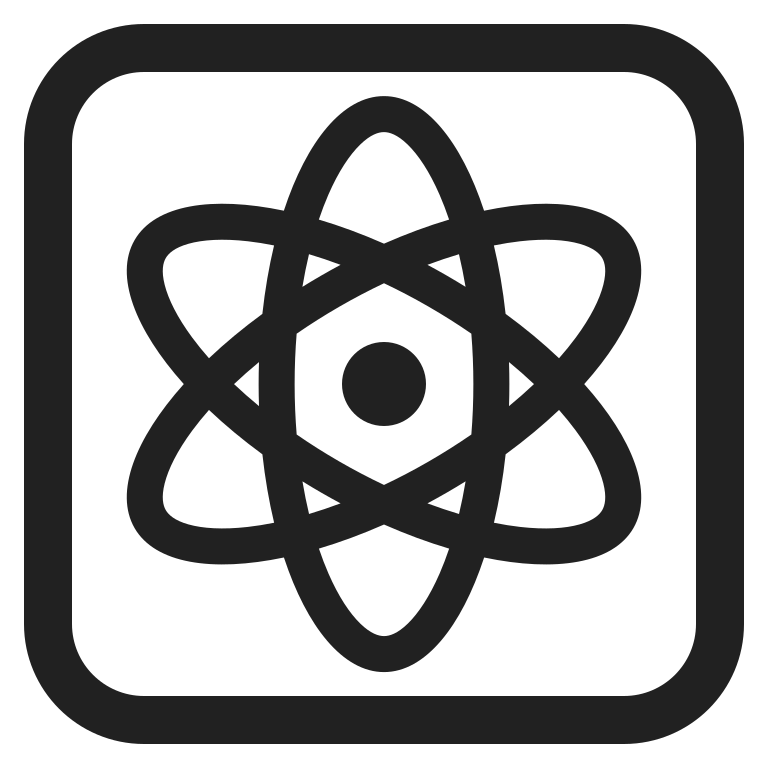
atom symbol high contrast